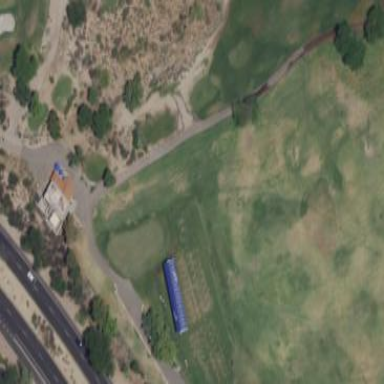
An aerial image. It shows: Golf tee.